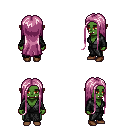
a pixel art fantasy rpg character, female body template, orc, green skin, gray robe, teal pants, pink extra-long hairstyle, brown shoes, four views (front, back, left, right), 2x2 character sprite sheet, small pixel art, hard edges, no anti-aliasing